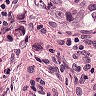
Metastatic tissue present: yes